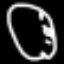
Label: clock